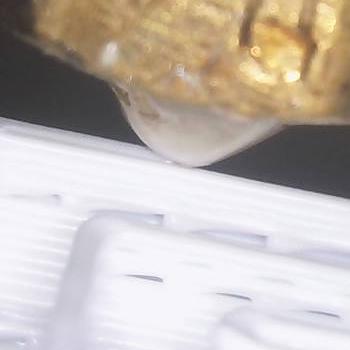
Flow rate: 94%